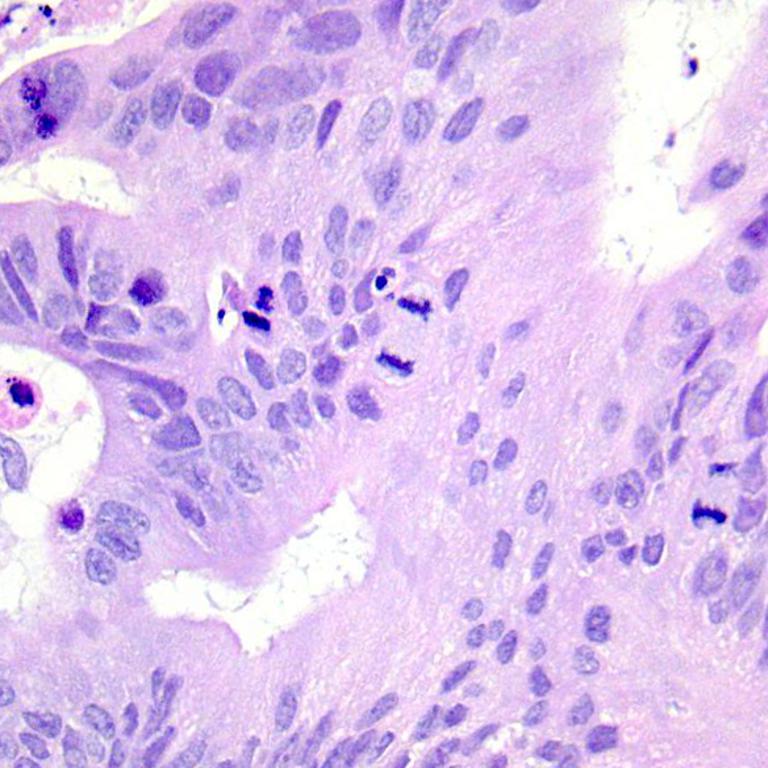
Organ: colon
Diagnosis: adenocarcinomas